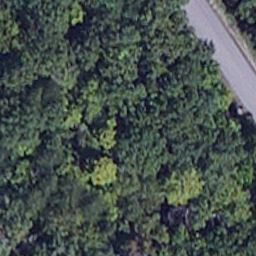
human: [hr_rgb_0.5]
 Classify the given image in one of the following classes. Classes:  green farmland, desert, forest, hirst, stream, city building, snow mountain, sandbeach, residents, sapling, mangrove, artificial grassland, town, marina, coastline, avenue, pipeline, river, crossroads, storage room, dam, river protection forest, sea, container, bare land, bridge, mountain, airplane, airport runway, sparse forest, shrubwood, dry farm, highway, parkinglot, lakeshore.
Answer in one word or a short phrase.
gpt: avenue